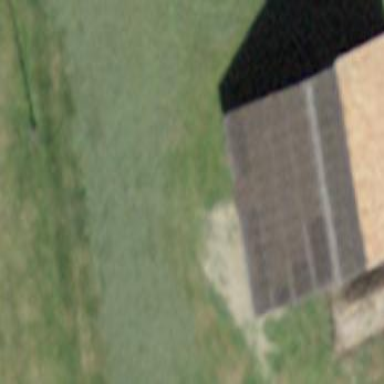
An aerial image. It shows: Barn.